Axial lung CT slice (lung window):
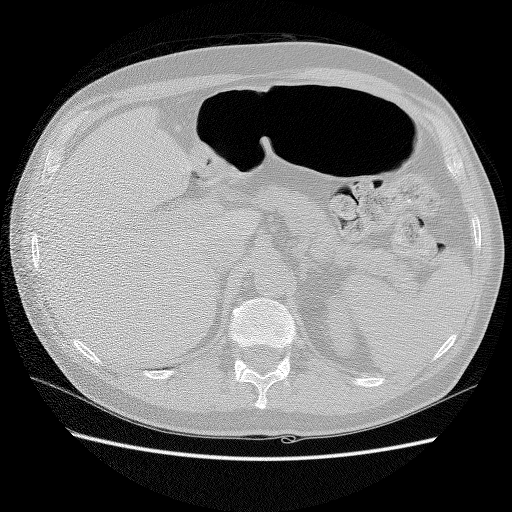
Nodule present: no